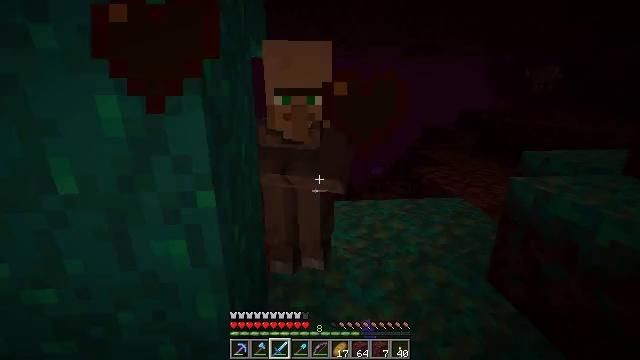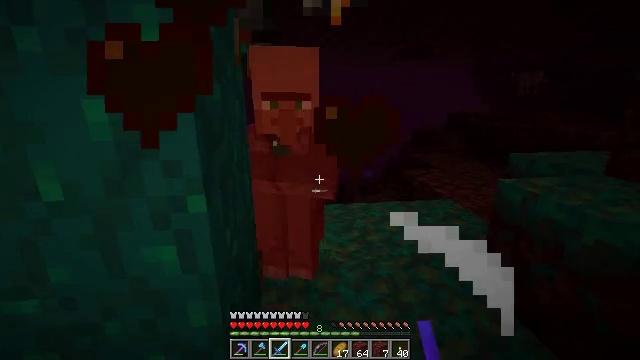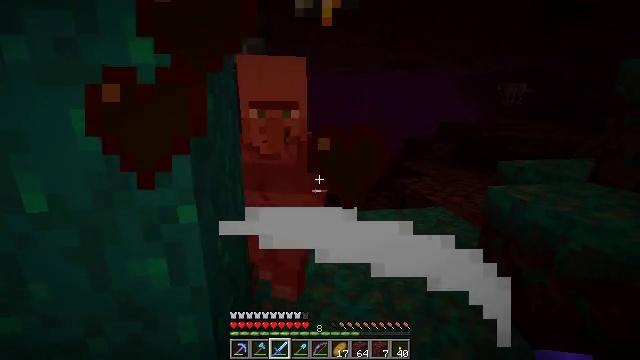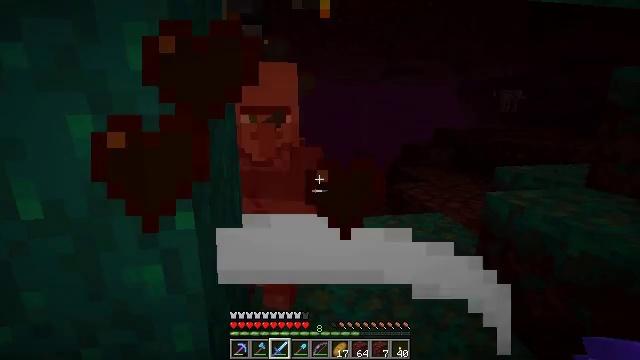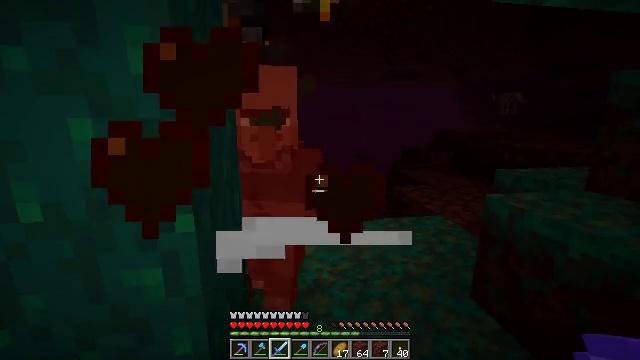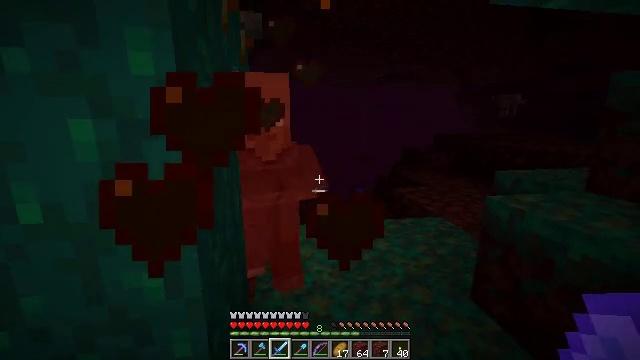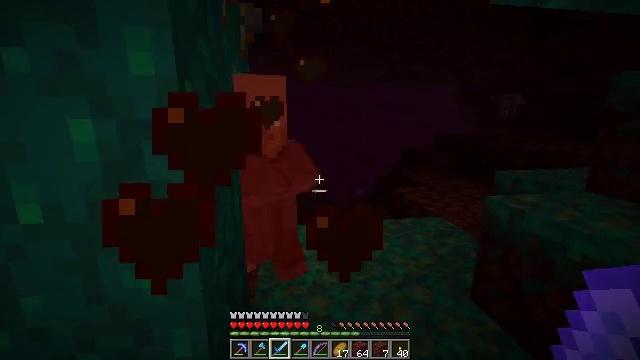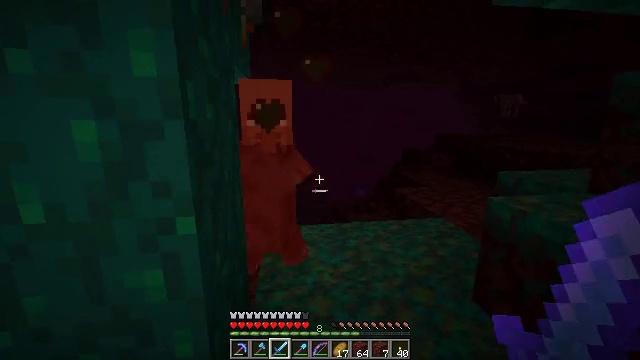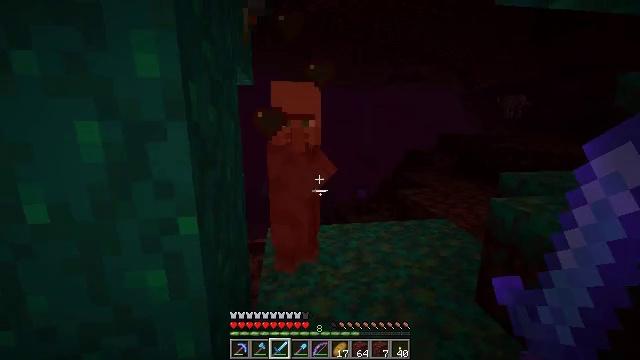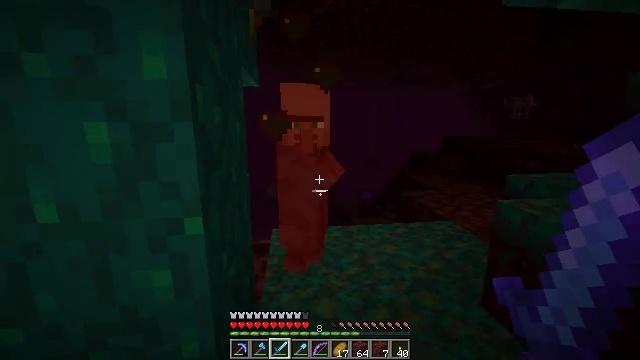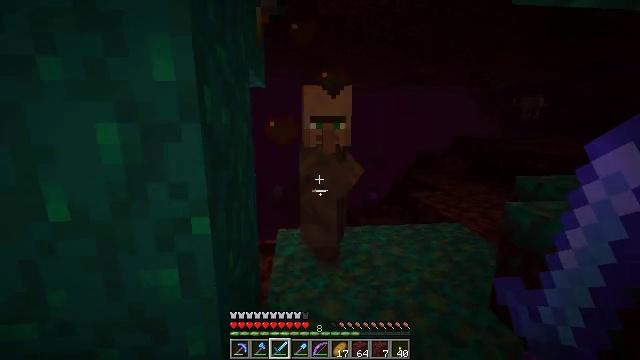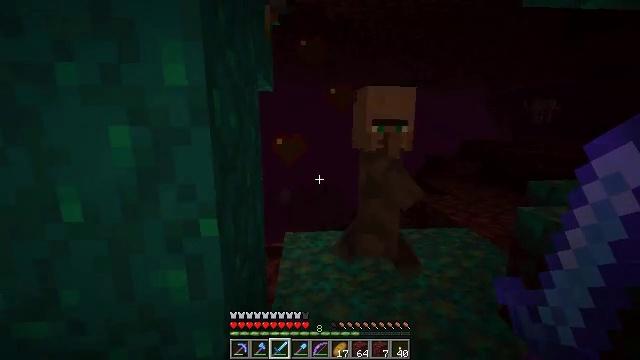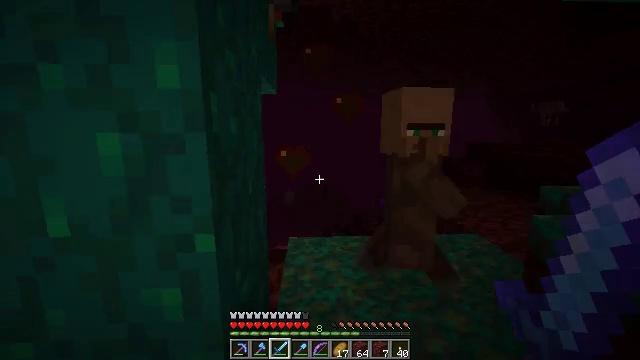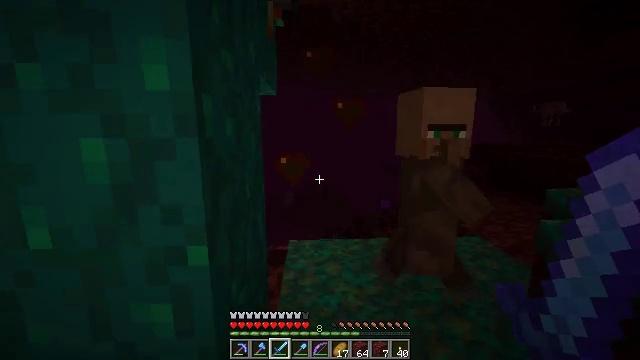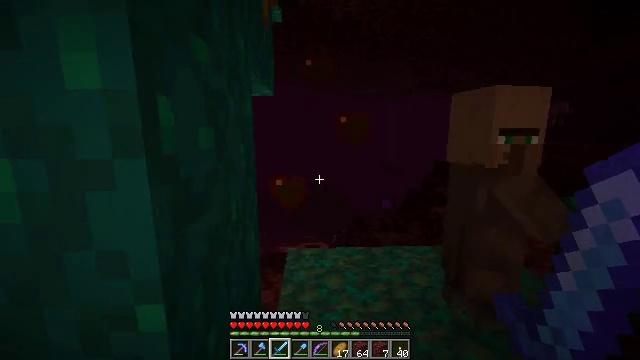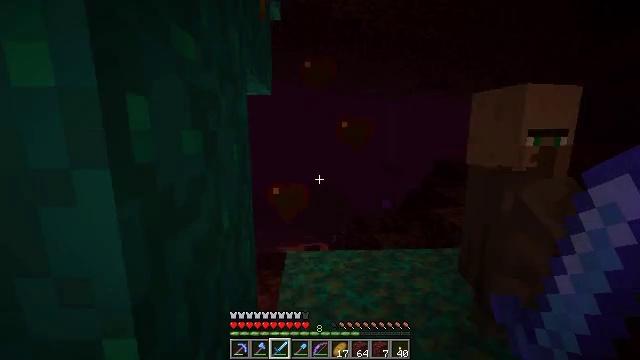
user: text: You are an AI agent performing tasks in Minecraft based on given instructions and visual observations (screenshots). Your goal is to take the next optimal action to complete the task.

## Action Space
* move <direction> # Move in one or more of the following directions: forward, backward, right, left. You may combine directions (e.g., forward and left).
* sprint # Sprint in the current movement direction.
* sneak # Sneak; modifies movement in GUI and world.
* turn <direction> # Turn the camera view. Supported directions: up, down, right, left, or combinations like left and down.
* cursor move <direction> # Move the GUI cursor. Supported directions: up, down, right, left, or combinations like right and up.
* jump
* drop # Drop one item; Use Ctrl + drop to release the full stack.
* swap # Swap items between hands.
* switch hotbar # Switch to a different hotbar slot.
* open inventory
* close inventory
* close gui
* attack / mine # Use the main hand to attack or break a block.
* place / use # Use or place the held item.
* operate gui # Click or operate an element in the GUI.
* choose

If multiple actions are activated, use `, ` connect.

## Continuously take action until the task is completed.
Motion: motion action
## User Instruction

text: Hunt the villager.
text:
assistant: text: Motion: turn right
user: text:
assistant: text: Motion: turn right and up
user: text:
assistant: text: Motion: turn up
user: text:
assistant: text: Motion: no_op
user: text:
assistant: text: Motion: no_op
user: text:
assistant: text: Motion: no_op
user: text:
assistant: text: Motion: no_op
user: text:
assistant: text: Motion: no_op
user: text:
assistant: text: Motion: turn left
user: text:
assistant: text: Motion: turn left
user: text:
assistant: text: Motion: turn left
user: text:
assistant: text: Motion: move forward
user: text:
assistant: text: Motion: move forward
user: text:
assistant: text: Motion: move forward
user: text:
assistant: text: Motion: move forward
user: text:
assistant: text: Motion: move forward
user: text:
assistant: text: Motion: move forward, turn right and down
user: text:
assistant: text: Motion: move forward, turn right and down
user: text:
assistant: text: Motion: turn right
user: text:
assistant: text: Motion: turn right and up
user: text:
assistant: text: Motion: turn right and up
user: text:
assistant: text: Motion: turn right and up
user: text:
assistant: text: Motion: turn right and up
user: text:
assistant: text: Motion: turn right and up
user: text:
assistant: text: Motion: turn right and up
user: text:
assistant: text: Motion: turn right and up
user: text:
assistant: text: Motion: turn left and up
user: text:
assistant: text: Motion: turn left and up
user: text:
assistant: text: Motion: turn left and up
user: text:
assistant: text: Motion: no_op